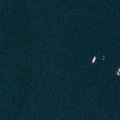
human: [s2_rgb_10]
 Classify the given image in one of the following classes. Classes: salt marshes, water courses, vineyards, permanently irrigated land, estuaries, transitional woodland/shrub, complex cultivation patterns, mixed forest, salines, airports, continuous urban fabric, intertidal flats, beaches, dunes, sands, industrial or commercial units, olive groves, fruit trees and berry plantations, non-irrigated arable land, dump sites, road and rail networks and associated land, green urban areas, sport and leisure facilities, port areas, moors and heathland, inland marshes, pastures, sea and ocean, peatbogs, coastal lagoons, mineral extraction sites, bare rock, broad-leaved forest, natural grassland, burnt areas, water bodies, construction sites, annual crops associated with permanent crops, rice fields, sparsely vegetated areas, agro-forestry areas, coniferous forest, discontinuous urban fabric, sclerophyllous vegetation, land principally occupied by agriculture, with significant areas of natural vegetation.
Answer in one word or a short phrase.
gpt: sea and ocean